Question: I have this chart, but as you can see it has some problems:

1. The tooltip height is wrong, there is that ugly blank space at the top. Since nvd3 has no documentation I really don't know how to proceed;
2. The x axis labels are all overlapping, I want either to remove them or to tilt them (like 45 deg.). The second option is best. I also tried .staggeredLabels(true) but they still overlap.
EDIT: I solved the second one by removing labels. Actually I don't remove them but rather hide them with:
'''
.nv-x text {
display: none;
}
'''
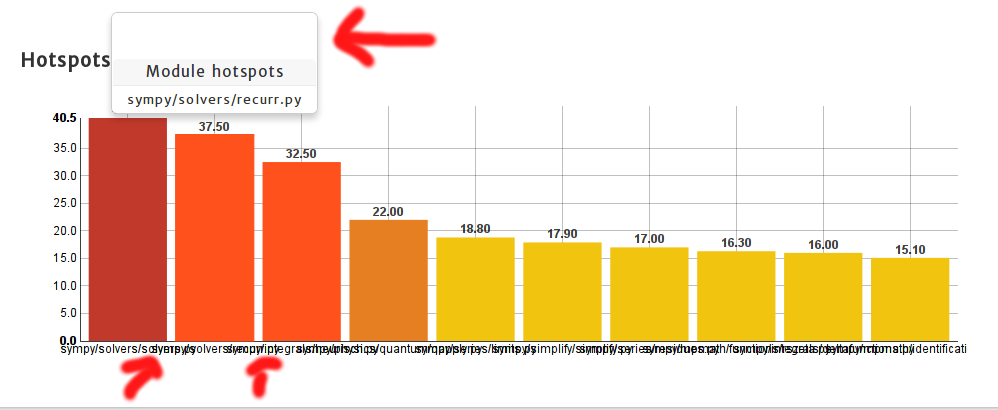
Answer: Since no one answered I just post the solution to the second problem:
'''
.nv-x text {
display: none;
}
'''